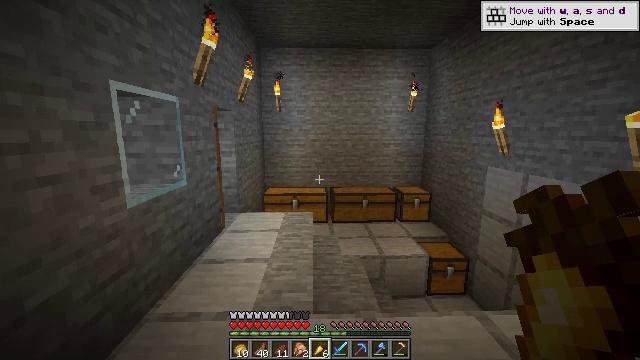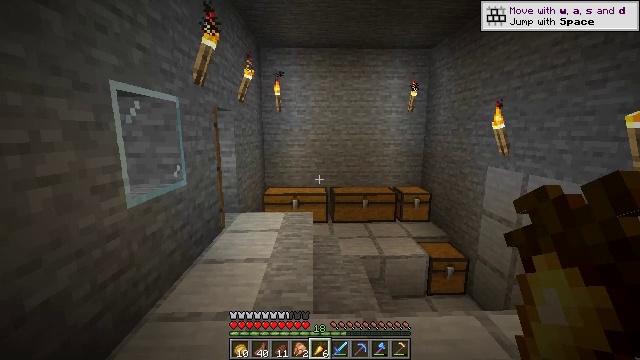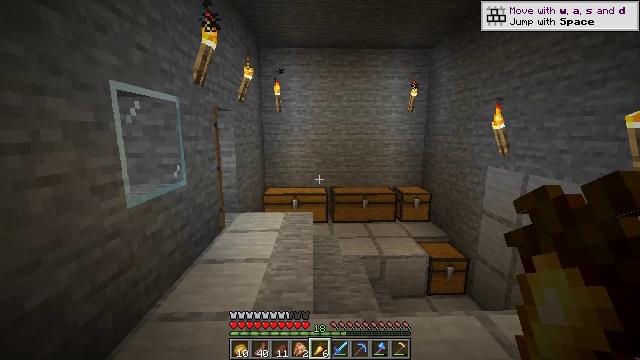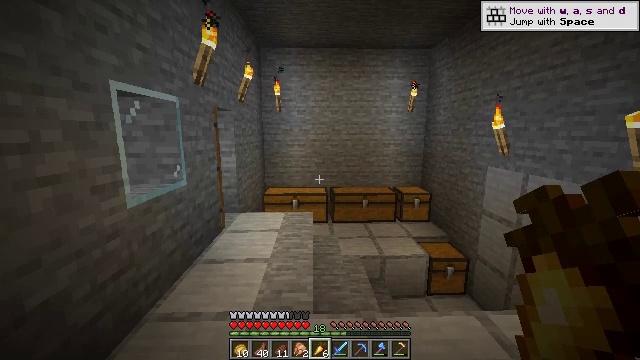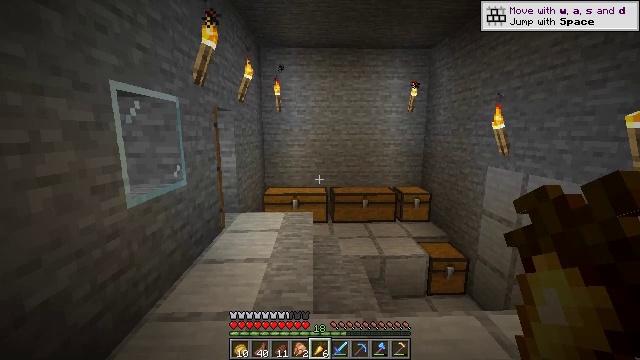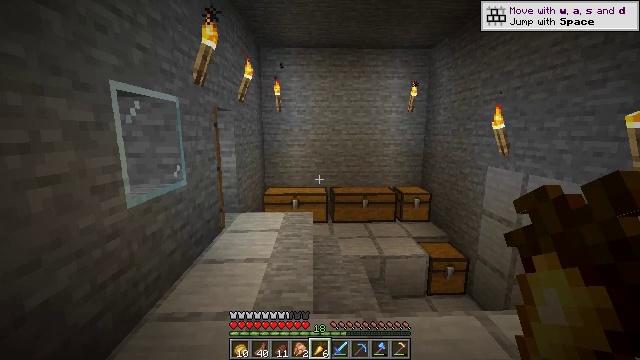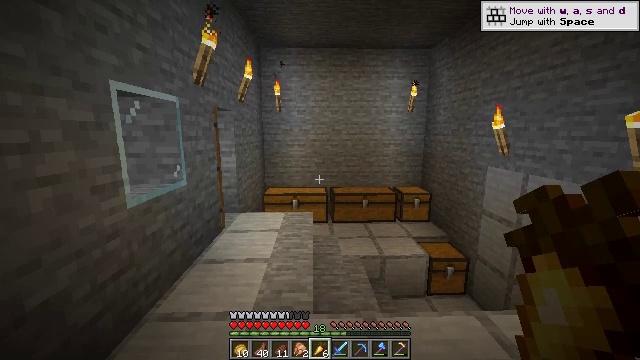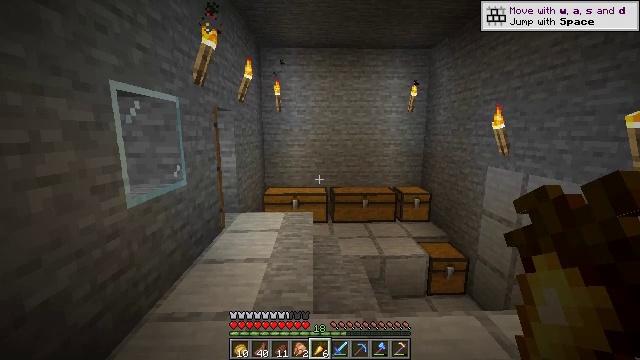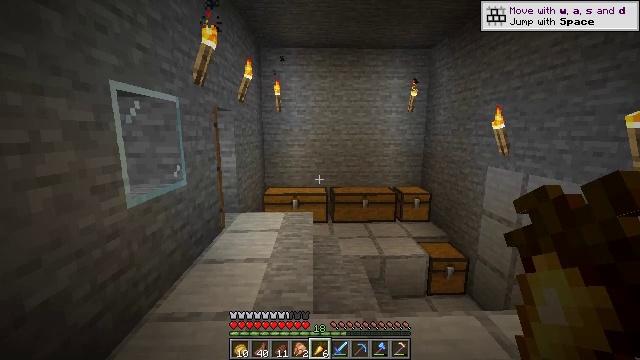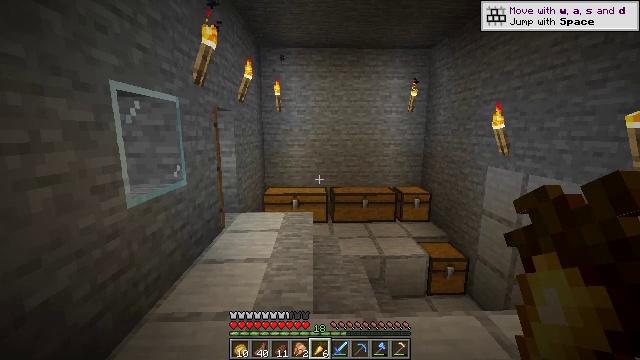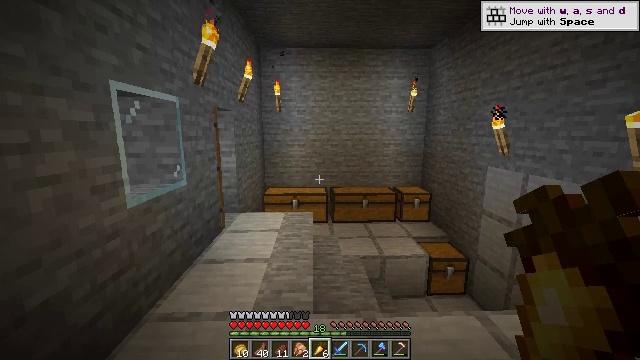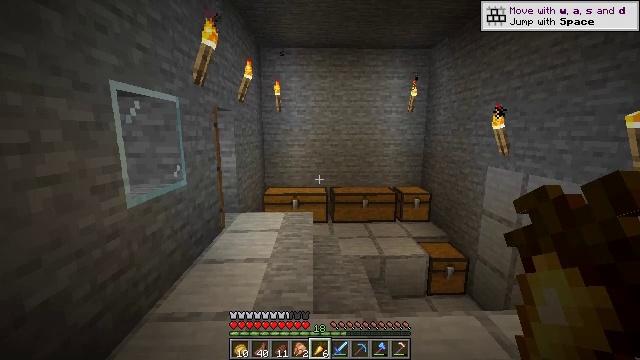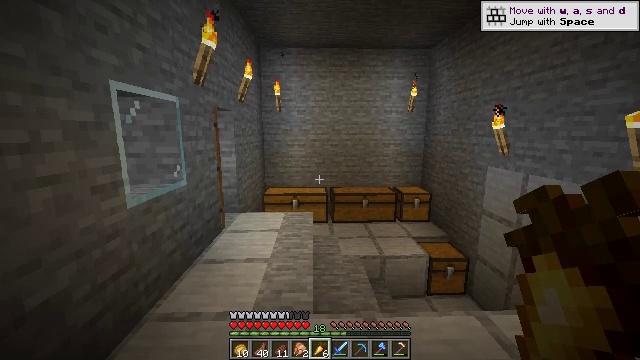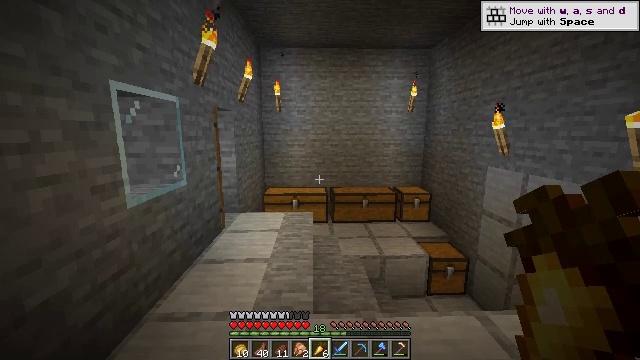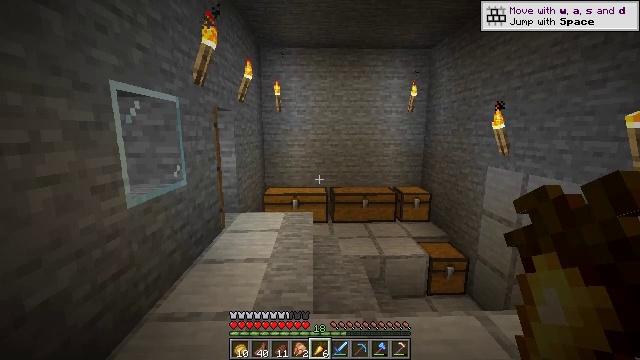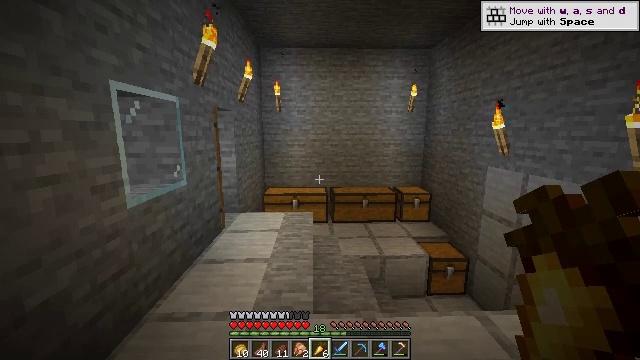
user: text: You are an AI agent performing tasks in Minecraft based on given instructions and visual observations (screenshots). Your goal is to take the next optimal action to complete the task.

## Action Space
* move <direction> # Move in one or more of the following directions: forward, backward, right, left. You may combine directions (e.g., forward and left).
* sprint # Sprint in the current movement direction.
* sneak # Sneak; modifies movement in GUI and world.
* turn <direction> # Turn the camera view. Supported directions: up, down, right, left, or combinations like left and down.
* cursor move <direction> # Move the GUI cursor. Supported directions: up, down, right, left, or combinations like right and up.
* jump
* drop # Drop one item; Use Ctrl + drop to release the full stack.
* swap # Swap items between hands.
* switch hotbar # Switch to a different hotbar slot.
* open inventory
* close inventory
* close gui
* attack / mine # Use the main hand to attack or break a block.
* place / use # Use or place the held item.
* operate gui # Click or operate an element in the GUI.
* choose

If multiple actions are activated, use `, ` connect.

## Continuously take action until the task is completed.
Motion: motion action
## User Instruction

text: Get a tripwire hook by using iron ingot, stick, and wooden plank at the crafting table.
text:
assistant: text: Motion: no_op
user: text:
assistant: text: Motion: no_op
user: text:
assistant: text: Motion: no_op
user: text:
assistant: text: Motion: no_op
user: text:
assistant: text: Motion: no_op
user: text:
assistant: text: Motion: no_op
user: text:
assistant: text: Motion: no_op
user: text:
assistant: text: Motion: no_op
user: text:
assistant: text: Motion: no_op
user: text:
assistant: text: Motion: no_op
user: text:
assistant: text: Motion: no_op
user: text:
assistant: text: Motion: no_op
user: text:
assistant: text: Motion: no_op
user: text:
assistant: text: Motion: no_op
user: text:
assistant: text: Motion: no_op
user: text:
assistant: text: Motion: no_op
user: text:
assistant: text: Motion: no_op
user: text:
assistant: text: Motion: no_op
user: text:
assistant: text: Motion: no_op
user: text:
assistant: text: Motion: no_op
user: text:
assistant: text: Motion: no_op
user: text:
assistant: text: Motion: no_op
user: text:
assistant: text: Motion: no_op
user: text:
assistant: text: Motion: no_op
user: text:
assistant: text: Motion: no_op
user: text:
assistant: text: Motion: no_op
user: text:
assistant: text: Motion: no_op
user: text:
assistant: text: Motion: no_op
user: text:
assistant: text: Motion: no_op
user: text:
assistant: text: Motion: no_op